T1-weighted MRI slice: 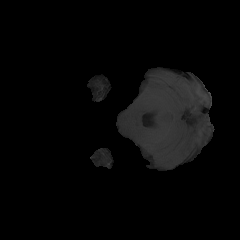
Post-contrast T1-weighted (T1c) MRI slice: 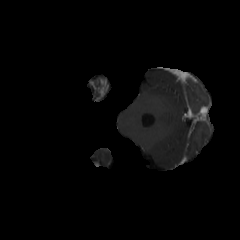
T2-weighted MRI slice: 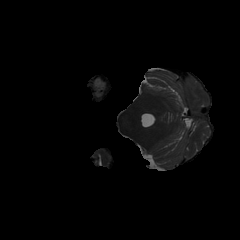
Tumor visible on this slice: yes